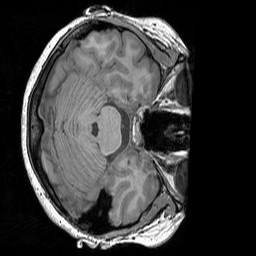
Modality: T1w
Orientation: axial
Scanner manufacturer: siemens
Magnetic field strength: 3 T
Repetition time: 1.83 s
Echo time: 0.00303 s